Field crop: maize
Growth stage: 2
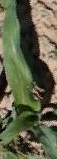
Species: maize